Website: apple
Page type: billing-address
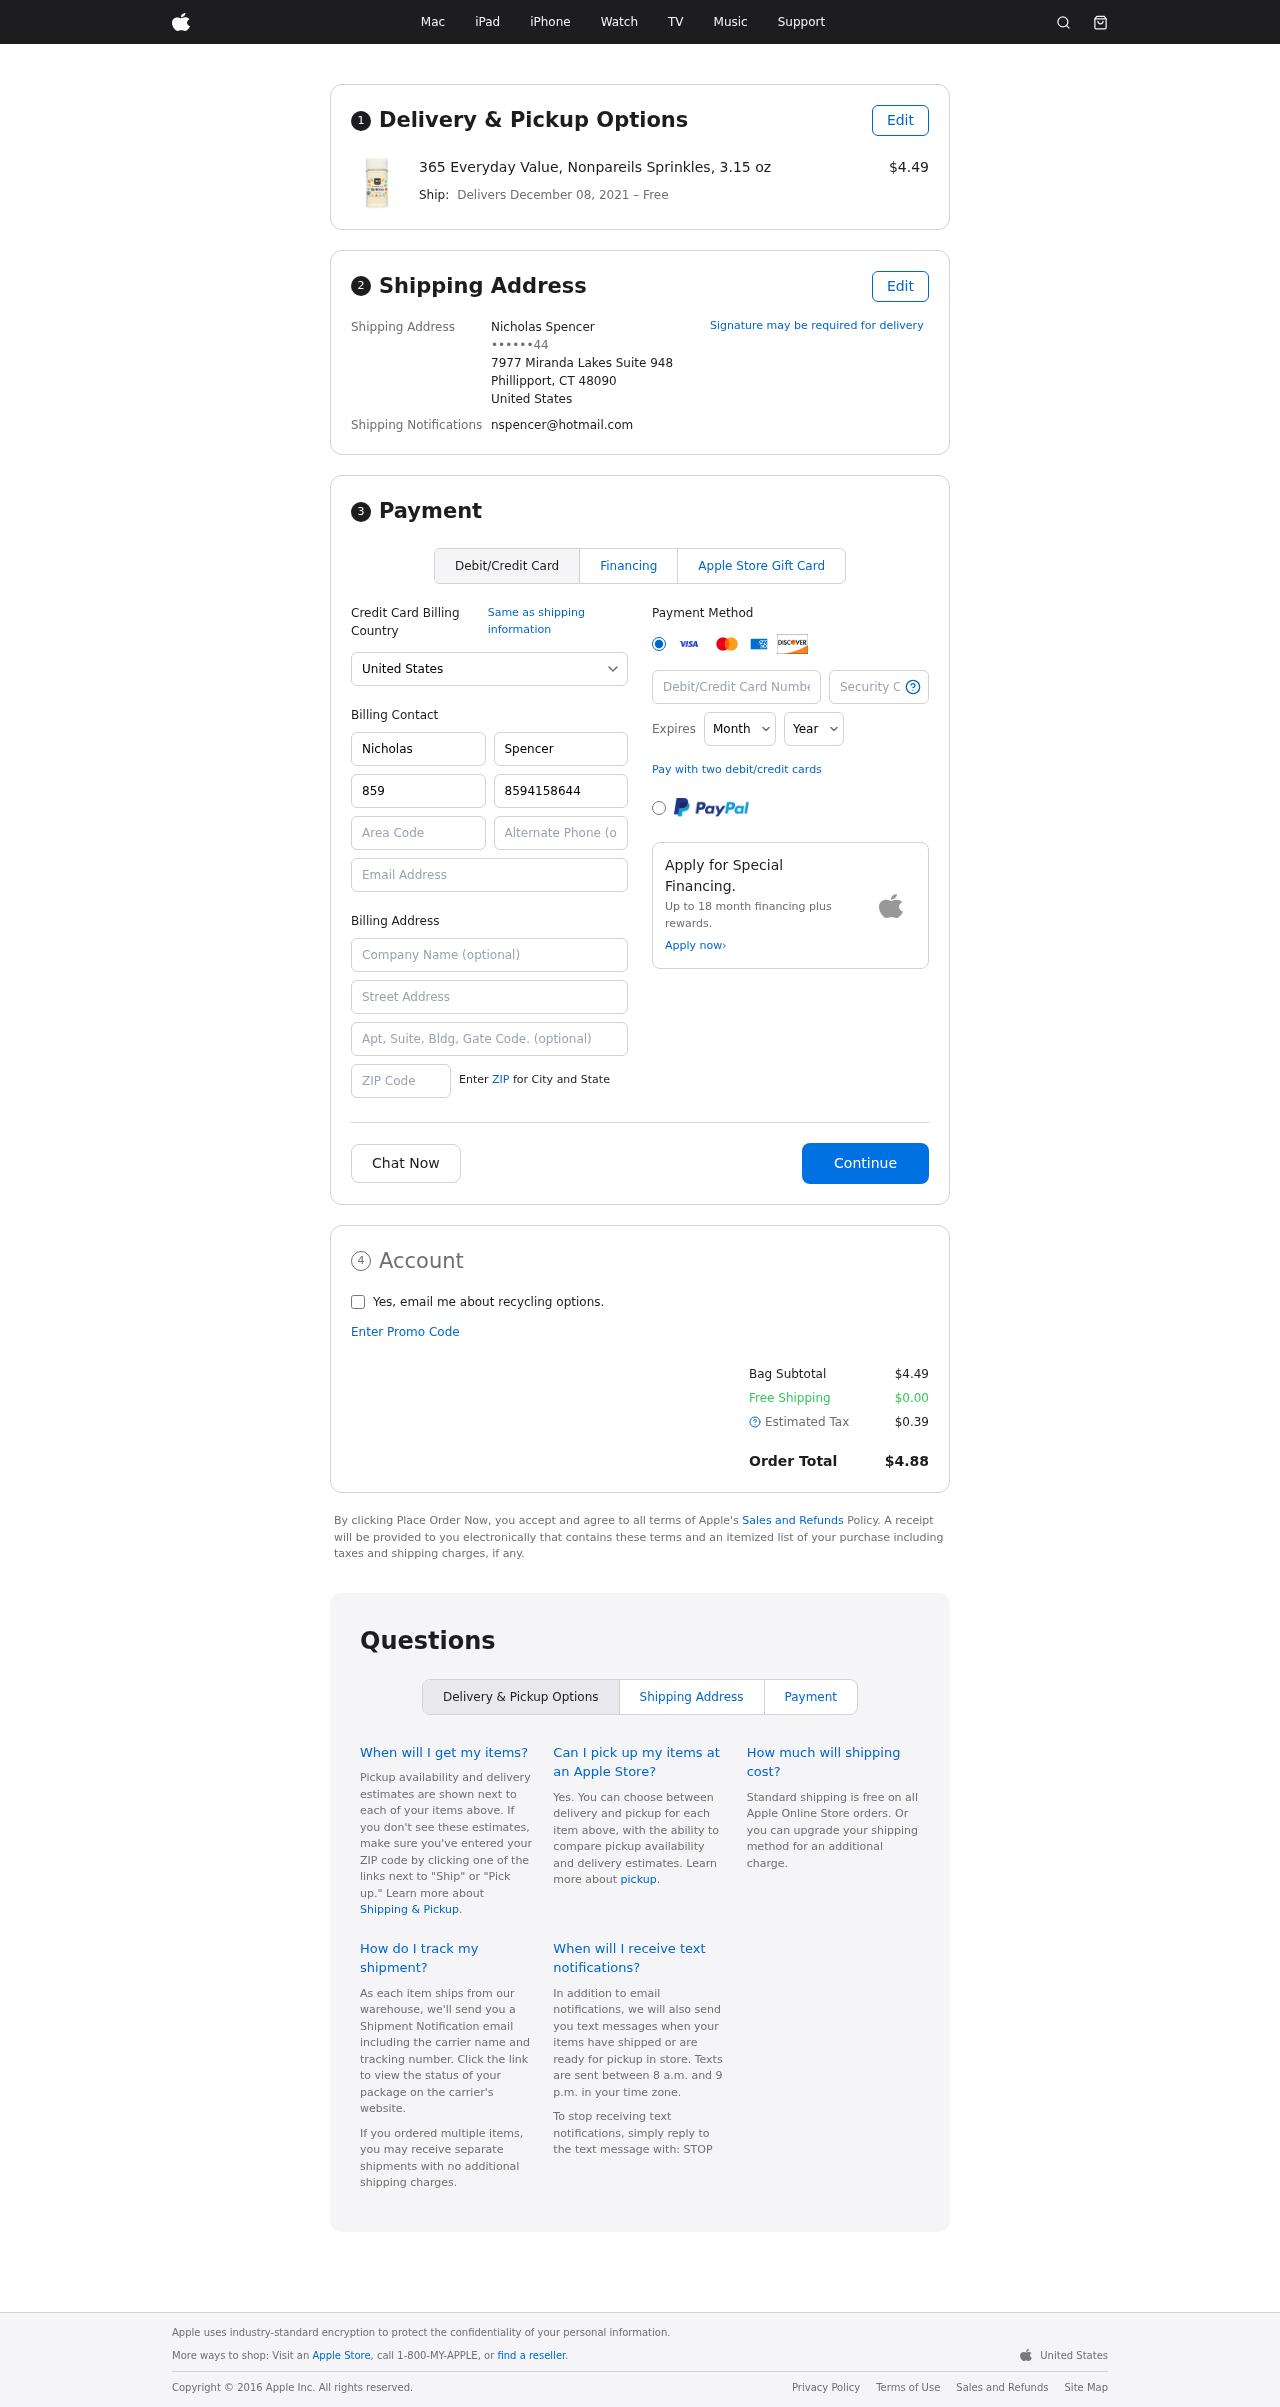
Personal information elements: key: PII_CARD_CVV
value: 9218
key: PII_CARD_EXPIRY_MONTH
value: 02
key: PII_CARD_EXPIRY_YEAR
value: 28
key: PII_CARD_NUMBER
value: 3708 9001 6608 560
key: PII_CITY_STATE_ZIP
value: Phillipport, CT 48090
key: PII_COUNTRY
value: United States
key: PII_EMAIL
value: nspencer@hotmail.com
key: PII_FULLNAME
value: Nicholas Spencer
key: PII_STREET
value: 7977 Miranda Lakes Suite 948
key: PII_PHONE_MASKED
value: ••••••44
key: PII_BILLING_FIRSTNAME
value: Nicholas
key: PII_BILLING_LASTNAME
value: Spencer
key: PII_BILLING_PHONE_AREA
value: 859
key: PII_BILLING_PHONE
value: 8594158644
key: PII_BILLING_EMAIL
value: nspencer@hotmail.com
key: PII_BILLING_STREET
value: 7977 Miranda Lakes Suite 948
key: PII_BILLING_STREET2
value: Suite 029
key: PII_BILLING_POSTCODE
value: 48090
Product elements: key: PRODUCT1_NAME
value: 365 Everyday Value, Nonpareils Sprinkles, 3.15 oz
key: PRODUCT1_PRICE
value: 4.49
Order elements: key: ORDER_DELIVERY_DATE
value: December 08, 2021
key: ORDER_SUBTOTAL
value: $4.49
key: ORDER_SHIPPING_COST
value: $0.00
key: ORDER_TAX
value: $0.39
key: ORDER_TOTAL
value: $4.88